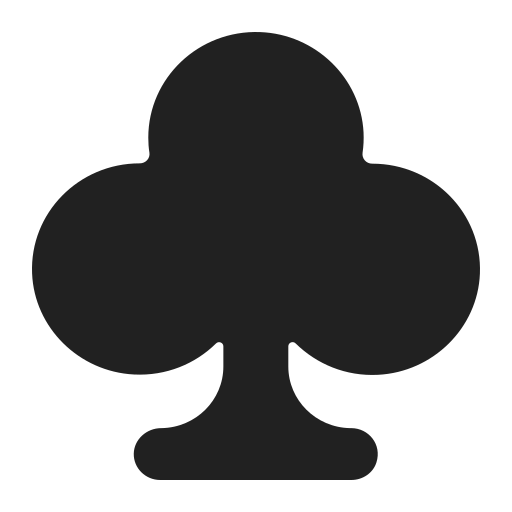
club suit flat